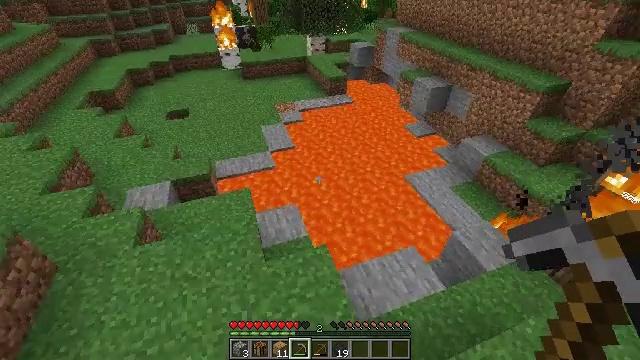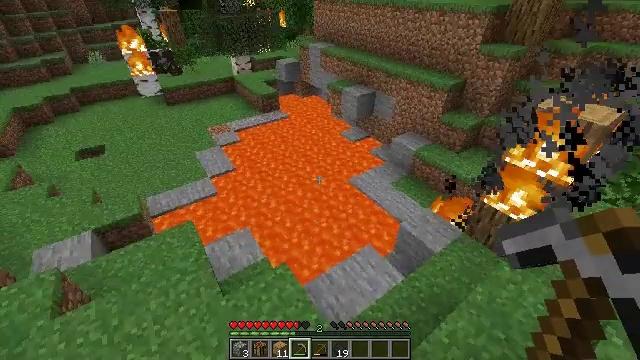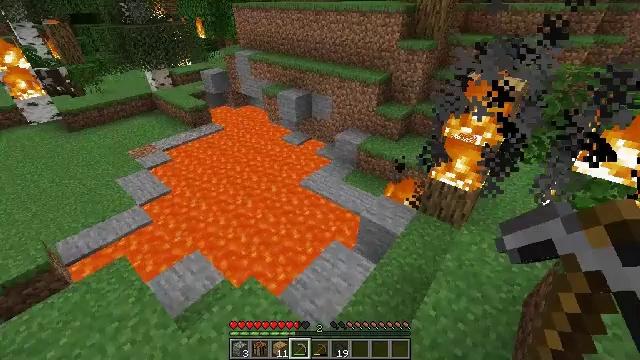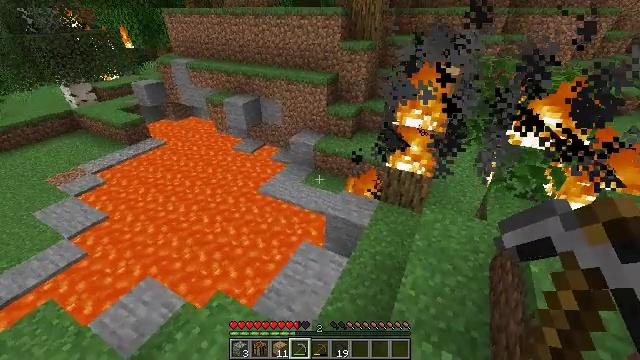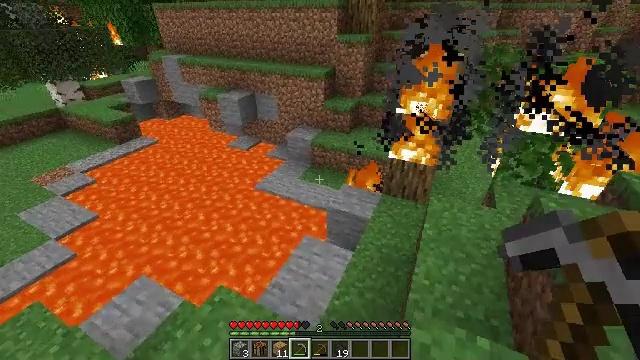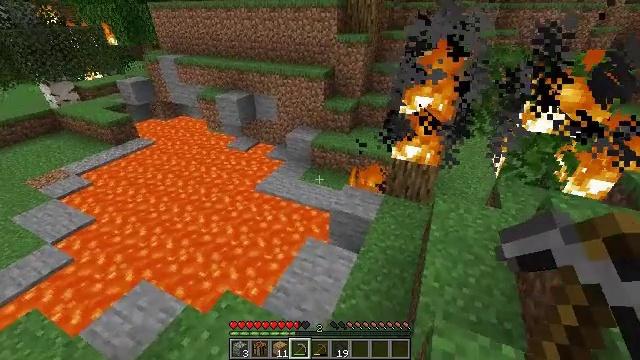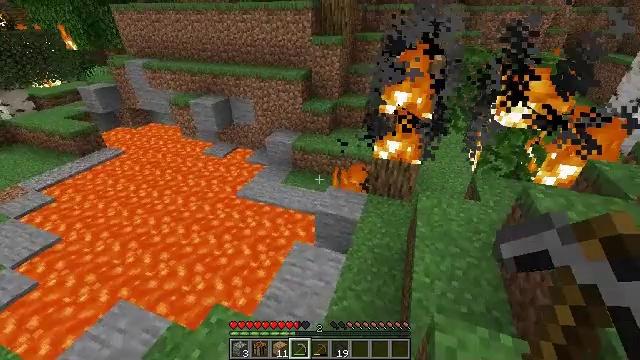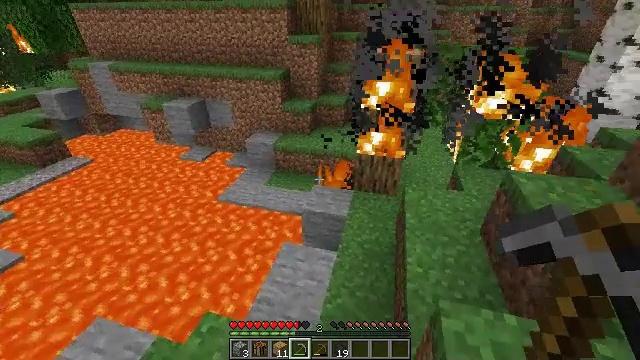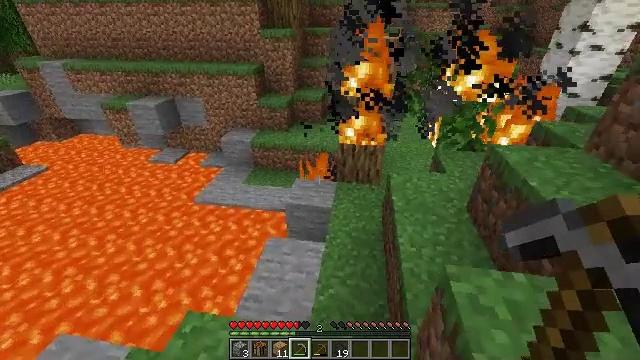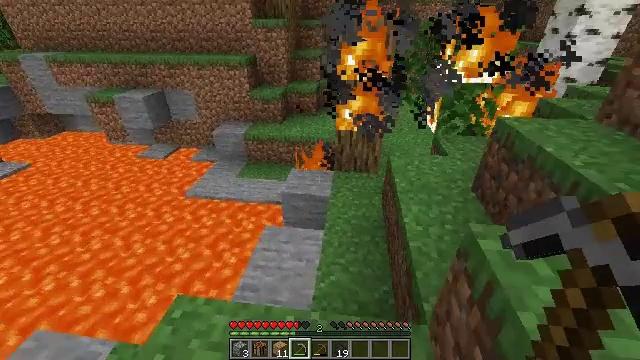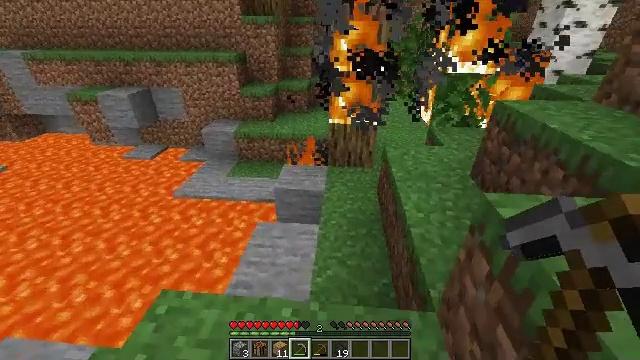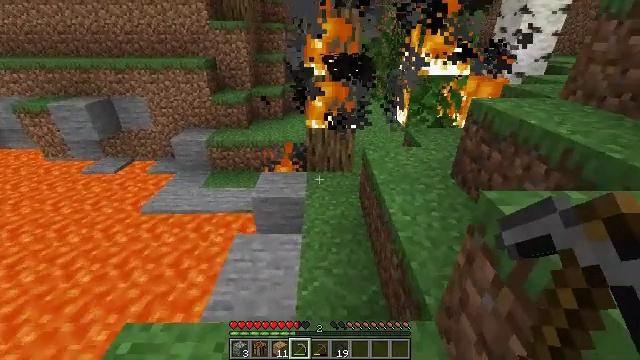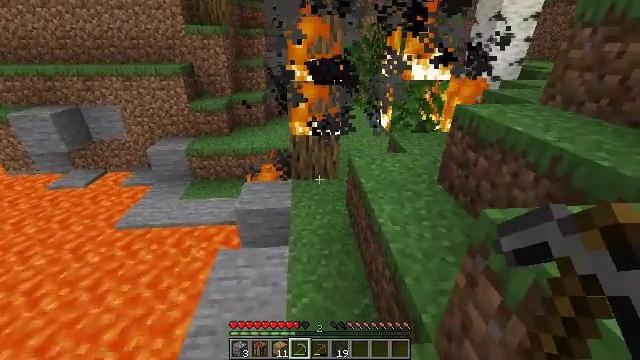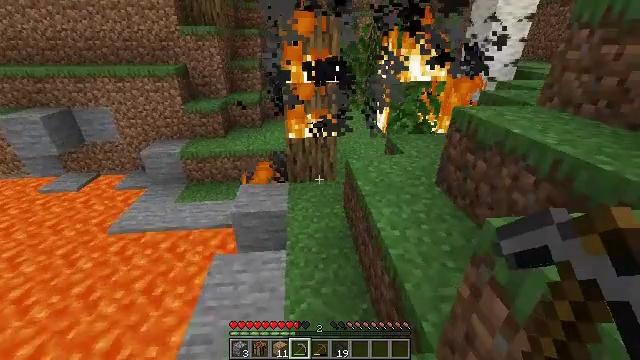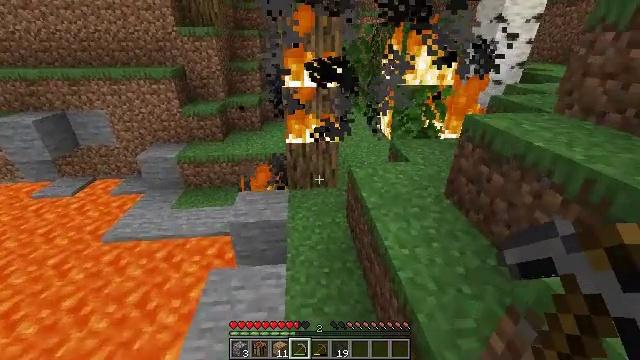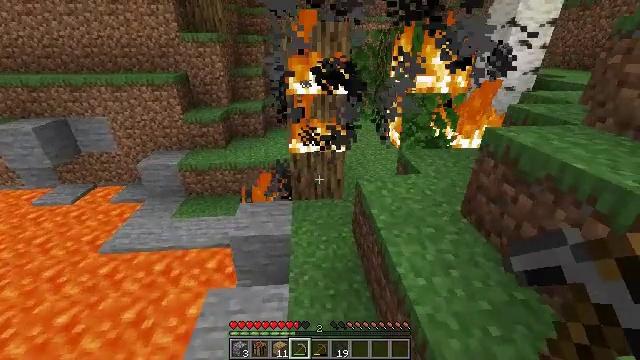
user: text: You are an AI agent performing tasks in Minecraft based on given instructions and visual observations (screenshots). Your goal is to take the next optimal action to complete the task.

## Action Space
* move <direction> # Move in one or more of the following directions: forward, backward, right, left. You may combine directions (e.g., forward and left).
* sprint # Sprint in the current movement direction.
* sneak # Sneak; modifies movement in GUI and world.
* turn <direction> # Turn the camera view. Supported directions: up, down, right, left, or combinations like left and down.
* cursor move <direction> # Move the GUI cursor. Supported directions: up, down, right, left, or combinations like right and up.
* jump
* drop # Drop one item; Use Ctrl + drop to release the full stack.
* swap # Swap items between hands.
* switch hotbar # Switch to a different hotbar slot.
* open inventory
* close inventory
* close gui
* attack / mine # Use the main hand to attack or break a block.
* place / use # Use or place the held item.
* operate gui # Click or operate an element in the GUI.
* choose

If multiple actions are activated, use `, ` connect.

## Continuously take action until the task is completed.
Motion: motion action
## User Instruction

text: Extinguish the fire.
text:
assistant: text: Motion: move forward and move left, turn right and up
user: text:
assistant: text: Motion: move forward and move left, turn right and up
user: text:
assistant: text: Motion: move forward and move left, turn right and up
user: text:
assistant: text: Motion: move forward and move left, turn right
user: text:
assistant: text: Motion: move forward and move left
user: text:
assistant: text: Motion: turn right
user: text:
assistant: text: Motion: turn right
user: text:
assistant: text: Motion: turn right
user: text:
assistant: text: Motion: move forward, turn right
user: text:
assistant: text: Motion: move forward, turn right
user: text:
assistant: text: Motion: move forward, turn right and up
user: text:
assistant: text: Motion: move forward, turn right
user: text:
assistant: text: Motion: move forward
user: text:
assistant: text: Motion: move forward
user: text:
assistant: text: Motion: move forward
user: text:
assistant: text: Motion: move forward, turn left and up
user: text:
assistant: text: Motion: move forward, turn left and up
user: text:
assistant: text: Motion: move forward, turn up
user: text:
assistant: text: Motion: move forward, turn up
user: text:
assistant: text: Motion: move forward
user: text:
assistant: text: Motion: move forward, attack / mine
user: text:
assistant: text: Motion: move forward, attack / mine
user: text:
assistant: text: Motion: move forward, attack / mine
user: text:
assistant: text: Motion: move forward, attack / mine
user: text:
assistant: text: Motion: move forward, attack / mine
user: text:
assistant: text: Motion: move forward, attack / mine
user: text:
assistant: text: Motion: attack / mine
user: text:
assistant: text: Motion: move forward, turn up, attack / mine
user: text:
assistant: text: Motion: move forward, turn right and up, attack / mine
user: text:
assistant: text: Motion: move forward, turn right and up, attack / mine